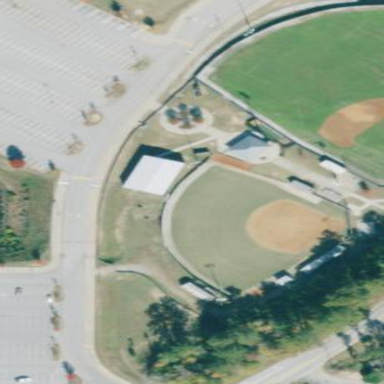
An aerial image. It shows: Baseball pitch for leisure land activities.